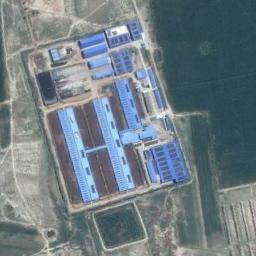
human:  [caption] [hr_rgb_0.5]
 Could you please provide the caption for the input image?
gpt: Neatly planned factories and roads in an industrial area .

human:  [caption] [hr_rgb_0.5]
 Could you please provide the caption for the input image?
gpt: Only a few buildings in industrial areas have red roofs .

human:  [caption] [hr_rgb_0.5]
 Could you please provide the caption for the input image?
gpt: The industrial area with some neatly arranged blue workshops is surrounded by a farmland .

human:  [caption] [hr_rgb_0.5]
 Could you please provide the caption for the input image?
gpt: There are a lot of houses in the industrial area .

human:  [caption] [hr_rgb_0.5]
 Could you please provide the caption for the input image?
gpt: There are some blue buildings on the industrial area beside a green land .